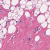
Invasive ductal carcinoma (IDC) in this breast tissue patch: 0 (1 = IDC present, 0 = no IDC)